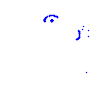
Particle: proton